Question: I have a requirement to add multiple input boxes to enter the data. Initially there will be only one input box and there is an "Add" button next to each generated input boxes to generate multiple text boxes.
If you look at my fiddle there are 3 levels of text boxes in 1st level it has option to enter only 1 level of data but when it comes to level 2, there should be an option to create second level of same parent block so that we can enter the sub data of the main heading. For example If I write State name then I should be able to enter sub categories..
Here is the code for the 1st level menu
'''
$(document).ready(function(){
$(":radio").click(function(){
$(".test").hide();
var show = $(this).attr("data-show");
$("#"+show).show(300)
});
$('.sort').hide();
$filtr = $('.filtr');
$filtr.on('click', '.add', function(){
$(this).closest('.loop').clone().appendTo( $(this).closest('.test') );
$('.sort').show();
});
$filtr.on('click', '.del', function(){
$(this).closest('.loop').remove();
});
$('#1lev, #2lev, #3lev').hide();
//For sort up/down
function moveUp(item) {
var prev = item.prev();
if (prev.length == 0)
return;
prev.css('z-index', 999).css('position','relative').animate({ top: item.height() }, 250);
item.css('z-index', 1000).css('position', 'relative').animate({ top: '-' + prev.height() }, 300, function () {
prev.css('z-index', '').css('top', '').css('position', '');
item.css('z-index', '').css('top', '').css('position', '');
item.insertBefore(prev);
});
}
function moveDown(item) {
var next = item.next();
if (next.length == 0)
return;
next.css('z-index', 999).css('position', 'relative').animate({ top: '-' + item.height() }, 250);
item.css('z-index', 1000).css('position', 'relative').animate({ top: next.height() }, 300, function () {
next.css('z-index', '').css('top', '').css('position', '');
item.css('z-index', '').css('top', '').css('position', '');
item.insertAfter(next);
});
}
$(".filtr").sortable({ items: ".loop", distance: 10 });
$(document).on("click", "button.sort", function() {
var btn = $(this);
var val = btn.val();
if (val == 'up')
moveUp(btn.parents('.loop'));
else
moveDown(btn.parents('.loop'));
});
});
'''
<URL>
Required result

How to clone the 'class="filtr" div' as second level panel which works exactly the same as 1st level panel?
Expected code structure should be like this
'''
<div class="filtr">
<!-- we'll clone this one... -->
<div class="test" id="2lev">
<div class="loop">
<button value='up' class="sort">Up</button>
<button value='down' class="sort">Down</button>
<input type="text" />
<button class="btn del">x</button>
<button class="btn add">Add</button> <button class="btn level">></button>
<!--Need to add this div here-->
<div class="filtr">
<!-- we'll clone this one... -->
<div class="test">
<div class="loop">
<button value='up' class="sort">Up</button>
<button value='down' class="sort">Down</button>
<input type="text" />
<button class="btn del">x</button>
<button class="btn add">Add</button>
</div>
</div>
<!-- here ...-->
</div>
<!--Need to add this div here-->
</div>
</div>
<!-- here ...-->
</div>
'''
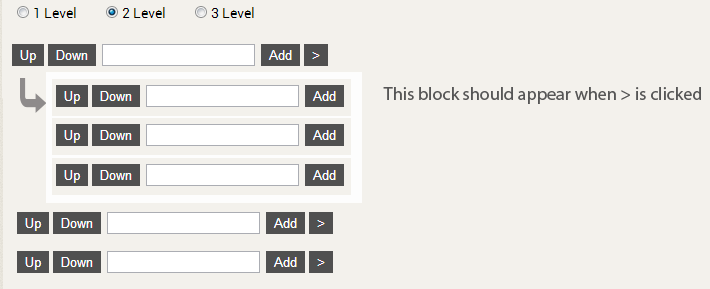
Answer: Here it is
<URL>
'''
code
'''
But i dont think clone is best solution for this, at least clone template not active element.But this code still need alot of work.